Question: I want the text in this 'valuebox' on top of each other and not side by side. Does anyone know how to fix this? You can see my code and an image below.
'''
valueBox(value = "C: 7.07 A: 7.03 B: 6.82", "Durchschnittliche Bewertungen der Filiale", color = "yellow")
'''

tried some layout codes but didn't worked.
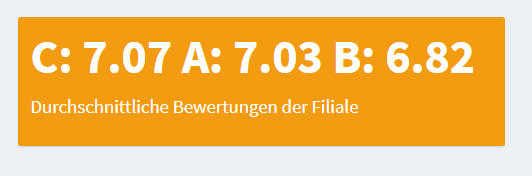
Answer: It looks like based on tags you're using shiny and shinydashboard. You won't be able to add unicode '
' newline for this; instead, you can wrap your text in 'HTML' and then use '<br>' tag for line breaks. If you need to dynamically render the text in your 'valueBox', you can use 'paste'. Below is a complete example.
'''
library(shinydashboard)
library(shiny)
ui <- dashboardPage(
dashboardHeader(title = "Value box example"),
dashboardSidebar(),
dashboardBody(
fluidRow(
valueBoxOutput("myValueBox")
)
)
)
server <- function(input, output) {
output$myValueBox <- renderValueBox({
valueBox(
value = HTML("C: 7.07<br>A: 7.03<br>B: 6.82"), "Durchschnittliche Bewertungen der Filiale", color = "yellow"
)
})
}
shinyApp(ui, server)
'''
<URL>